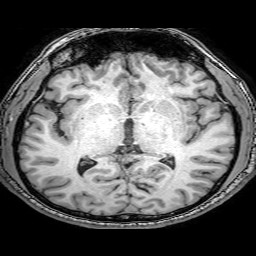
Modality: T1w
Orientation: coronal
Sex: male
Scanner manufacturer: philips
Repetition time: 0.00822 s
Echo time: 0.0038 s